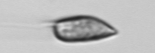
Label: Prorocentrum_triestinum